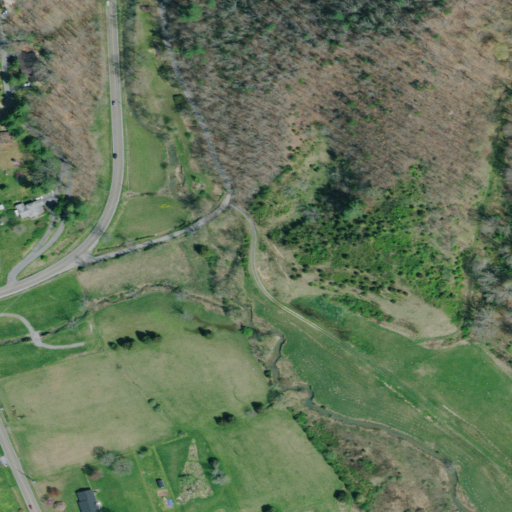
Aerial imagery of valley in Tennessee named Carden Hollow containing pasture, deciduous forest, open development, and low intensity development